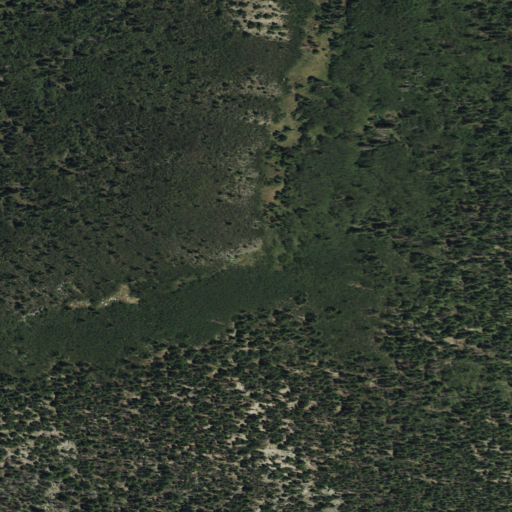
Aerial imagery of mountain in New Mexico named Pyramid Peak containing evergreen forest, deciduous forest, and mixed forest